Brain MRI, t1w sequence, axial 2D slice.
Patient: age 34, sex M, weight 90 kg, height 1.9 m
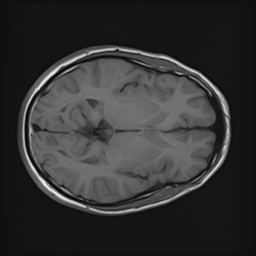